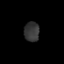
Tissue: prostate
Cell type: T cells
Senescence score: 0.3408
Nuclear area (px): 296
Mean DAPI intensity: 52.635